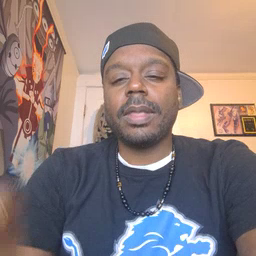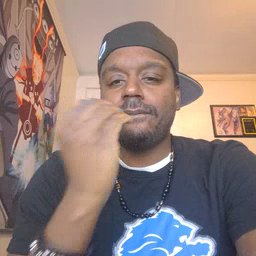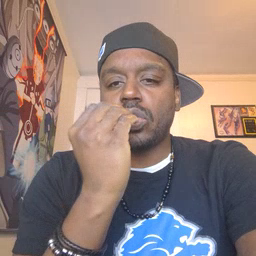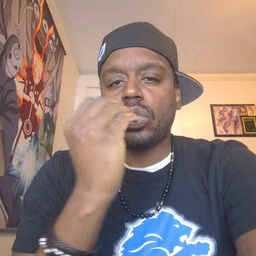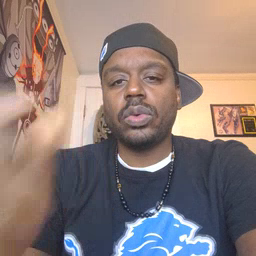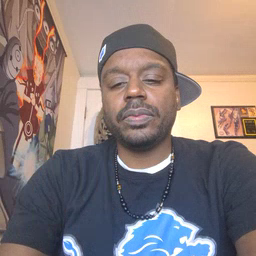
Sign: food